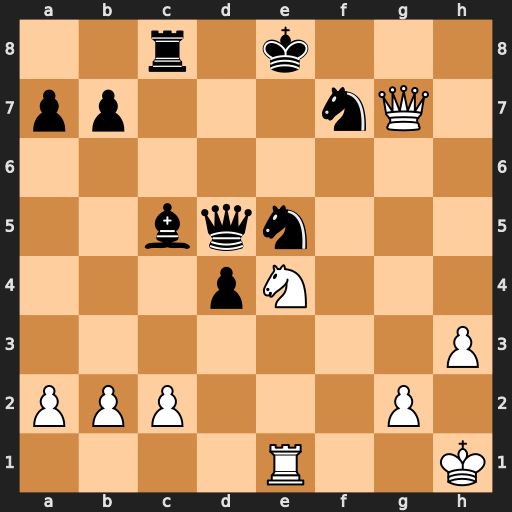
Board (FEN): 2r1k3/pp3nQ1/8/2bqn3/3pN3/7P/PPP3P1/4R2K
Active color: w
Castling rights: -
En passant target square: -
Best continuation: Nf6+ Ke7 Nxd5+